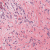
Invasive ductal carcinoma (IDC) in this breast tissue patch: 1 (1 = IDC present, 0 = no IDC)